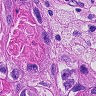
Metastatic tissue present: yes